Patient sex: M
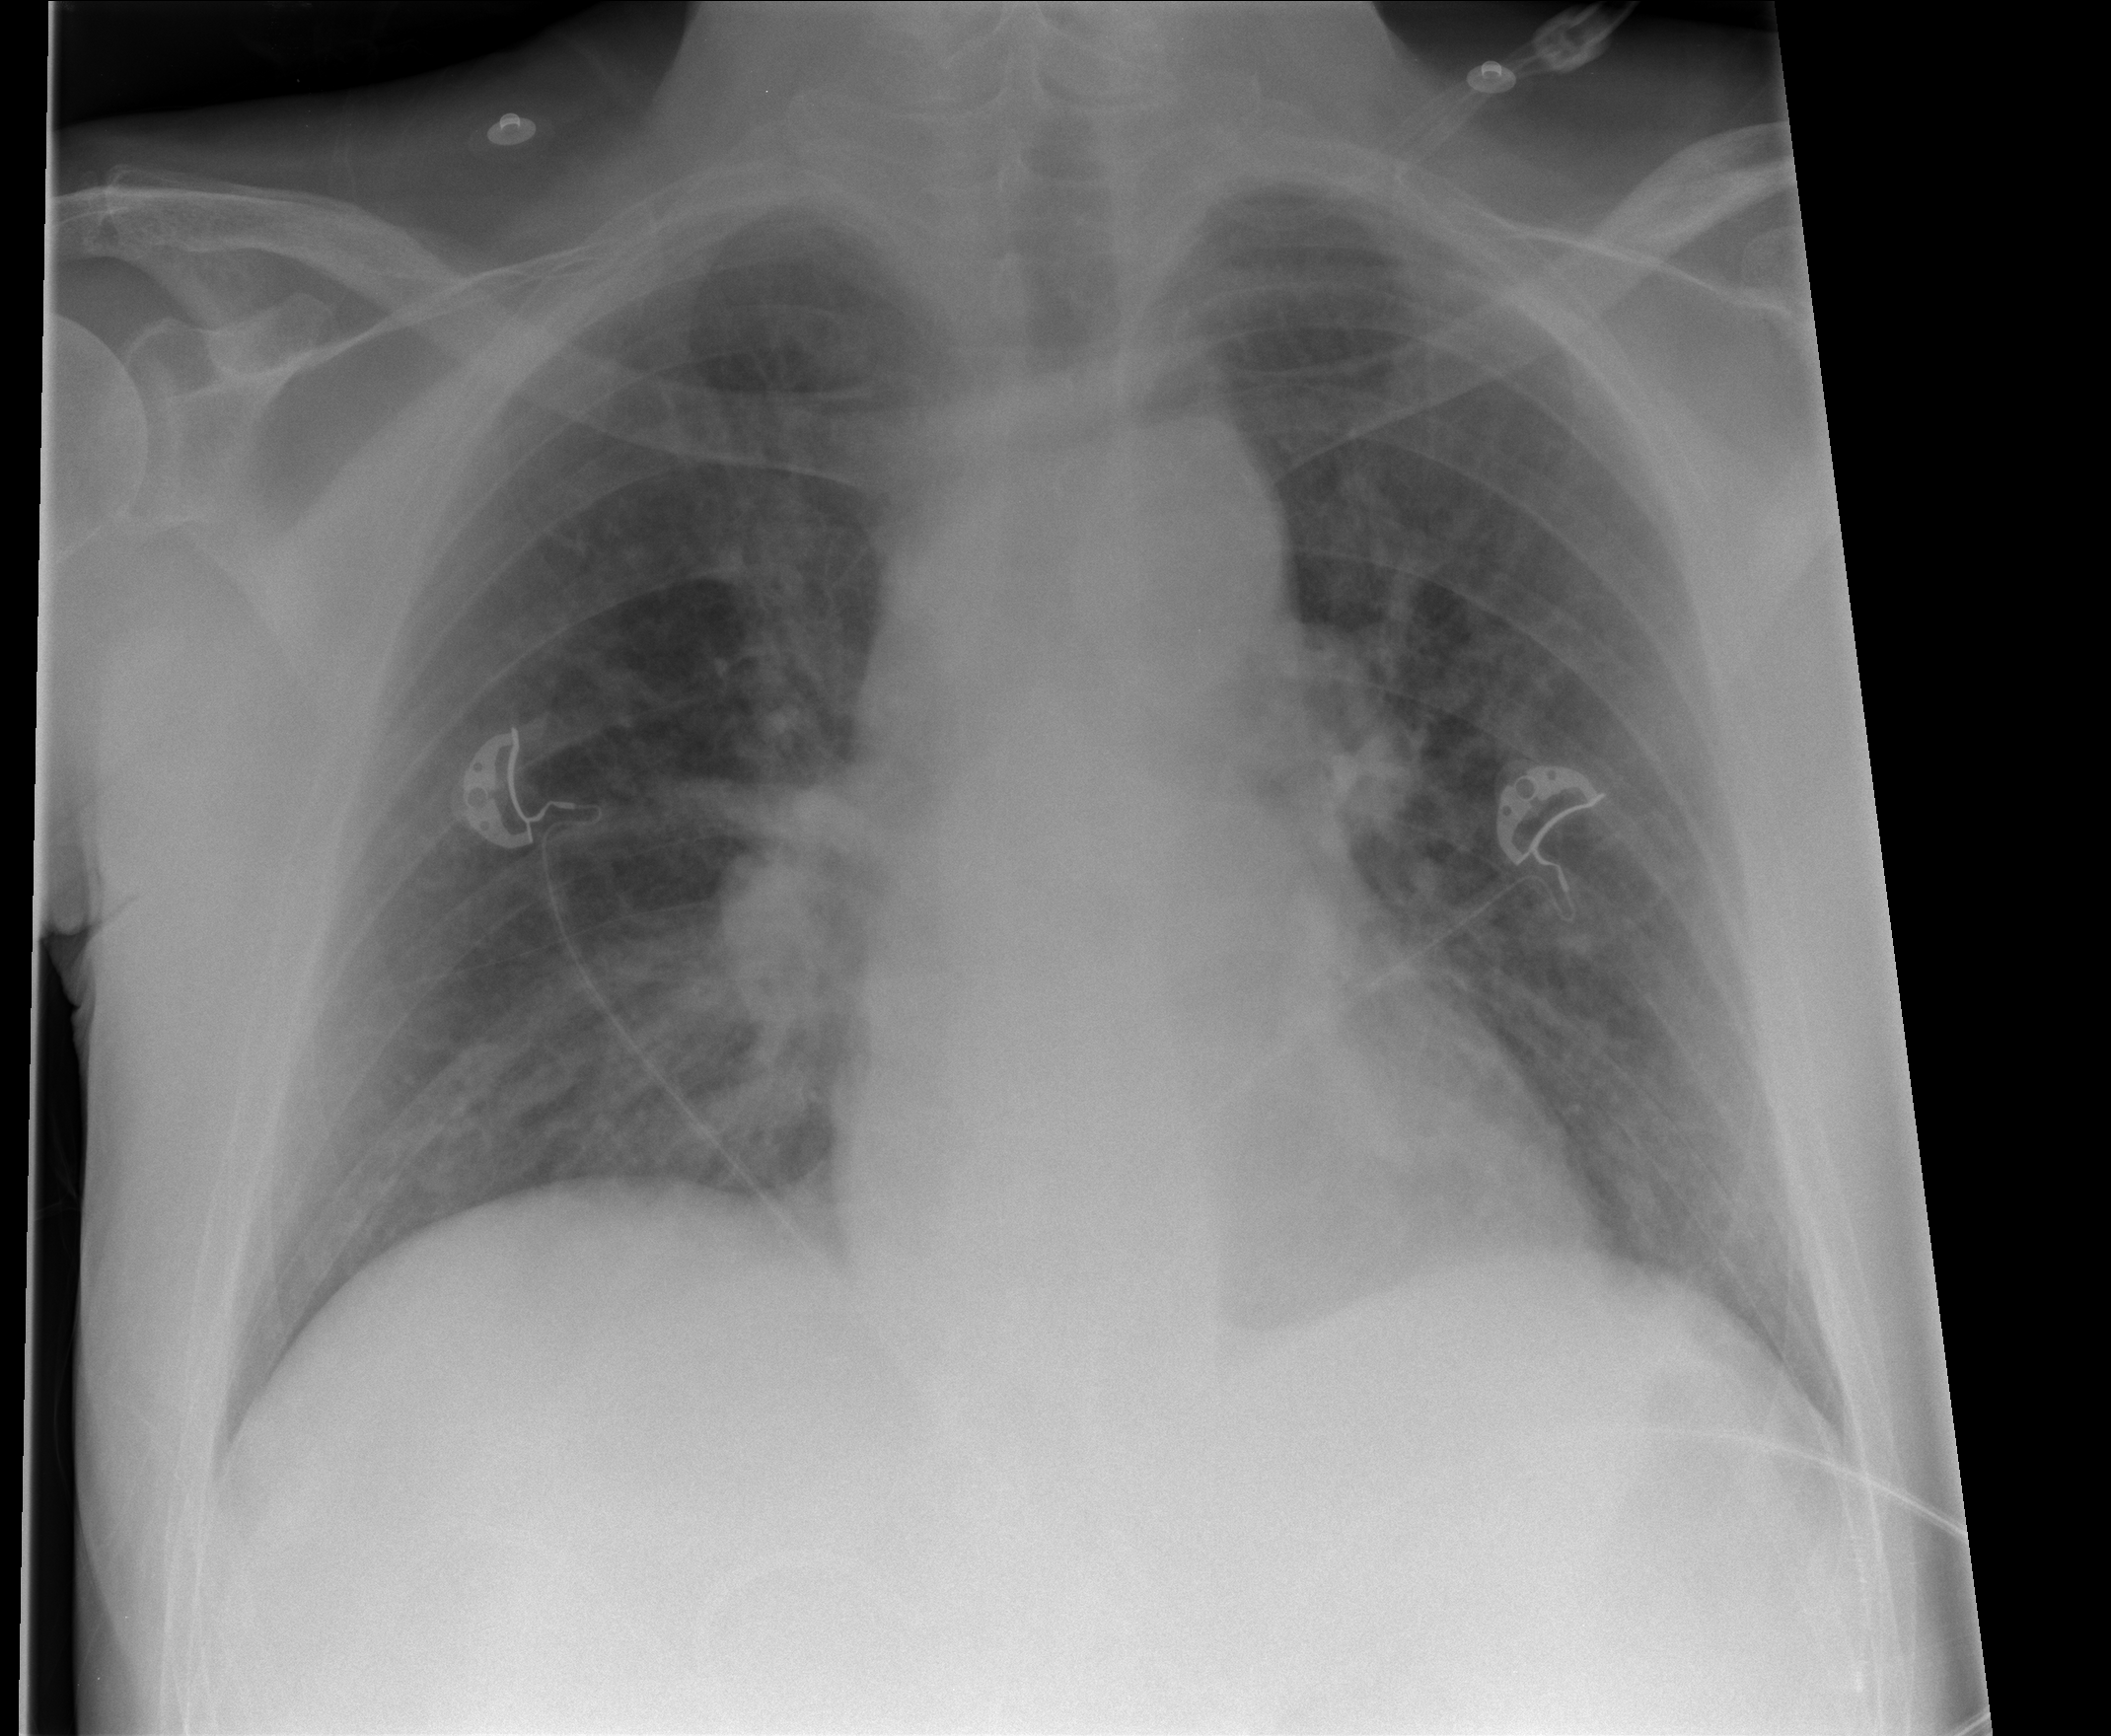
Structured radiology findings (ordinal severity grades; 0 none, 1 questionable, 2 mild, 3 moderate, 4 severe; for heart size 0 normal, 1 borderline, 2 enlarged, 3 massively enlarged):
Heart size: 0
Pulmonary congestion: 0
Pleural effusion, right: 0
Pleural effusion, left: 0
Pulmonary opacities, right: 1
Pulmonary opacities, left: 0
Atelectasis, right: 0
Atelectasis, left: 0